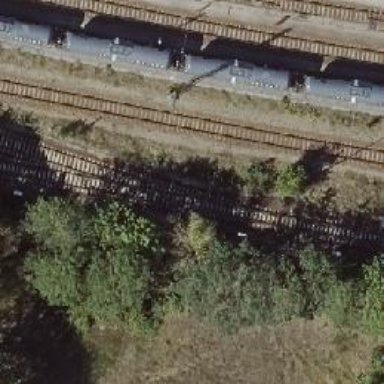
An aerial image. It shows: Railway switch.